Field crop: tomato
Growth stage: 2
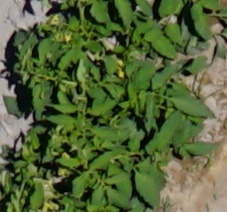
Species: tomato